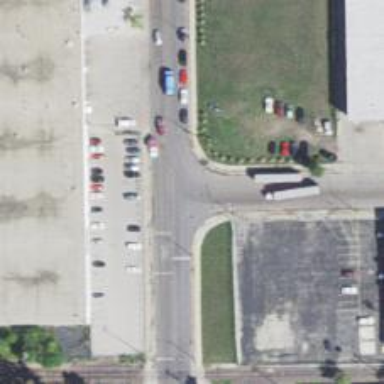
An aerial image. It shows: Unmarked road crossing.